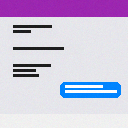
Screen state: on